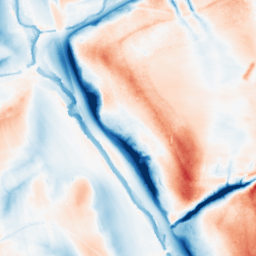
Category: classical
Decomposition family: gaussian_anisotropic
Decomposition parameters: sigma_x: 20
sigma_y: 5
Upsampling method: lanczos
Upsampling parameters: scale: 4
Upsampling scale: 4